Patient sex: F
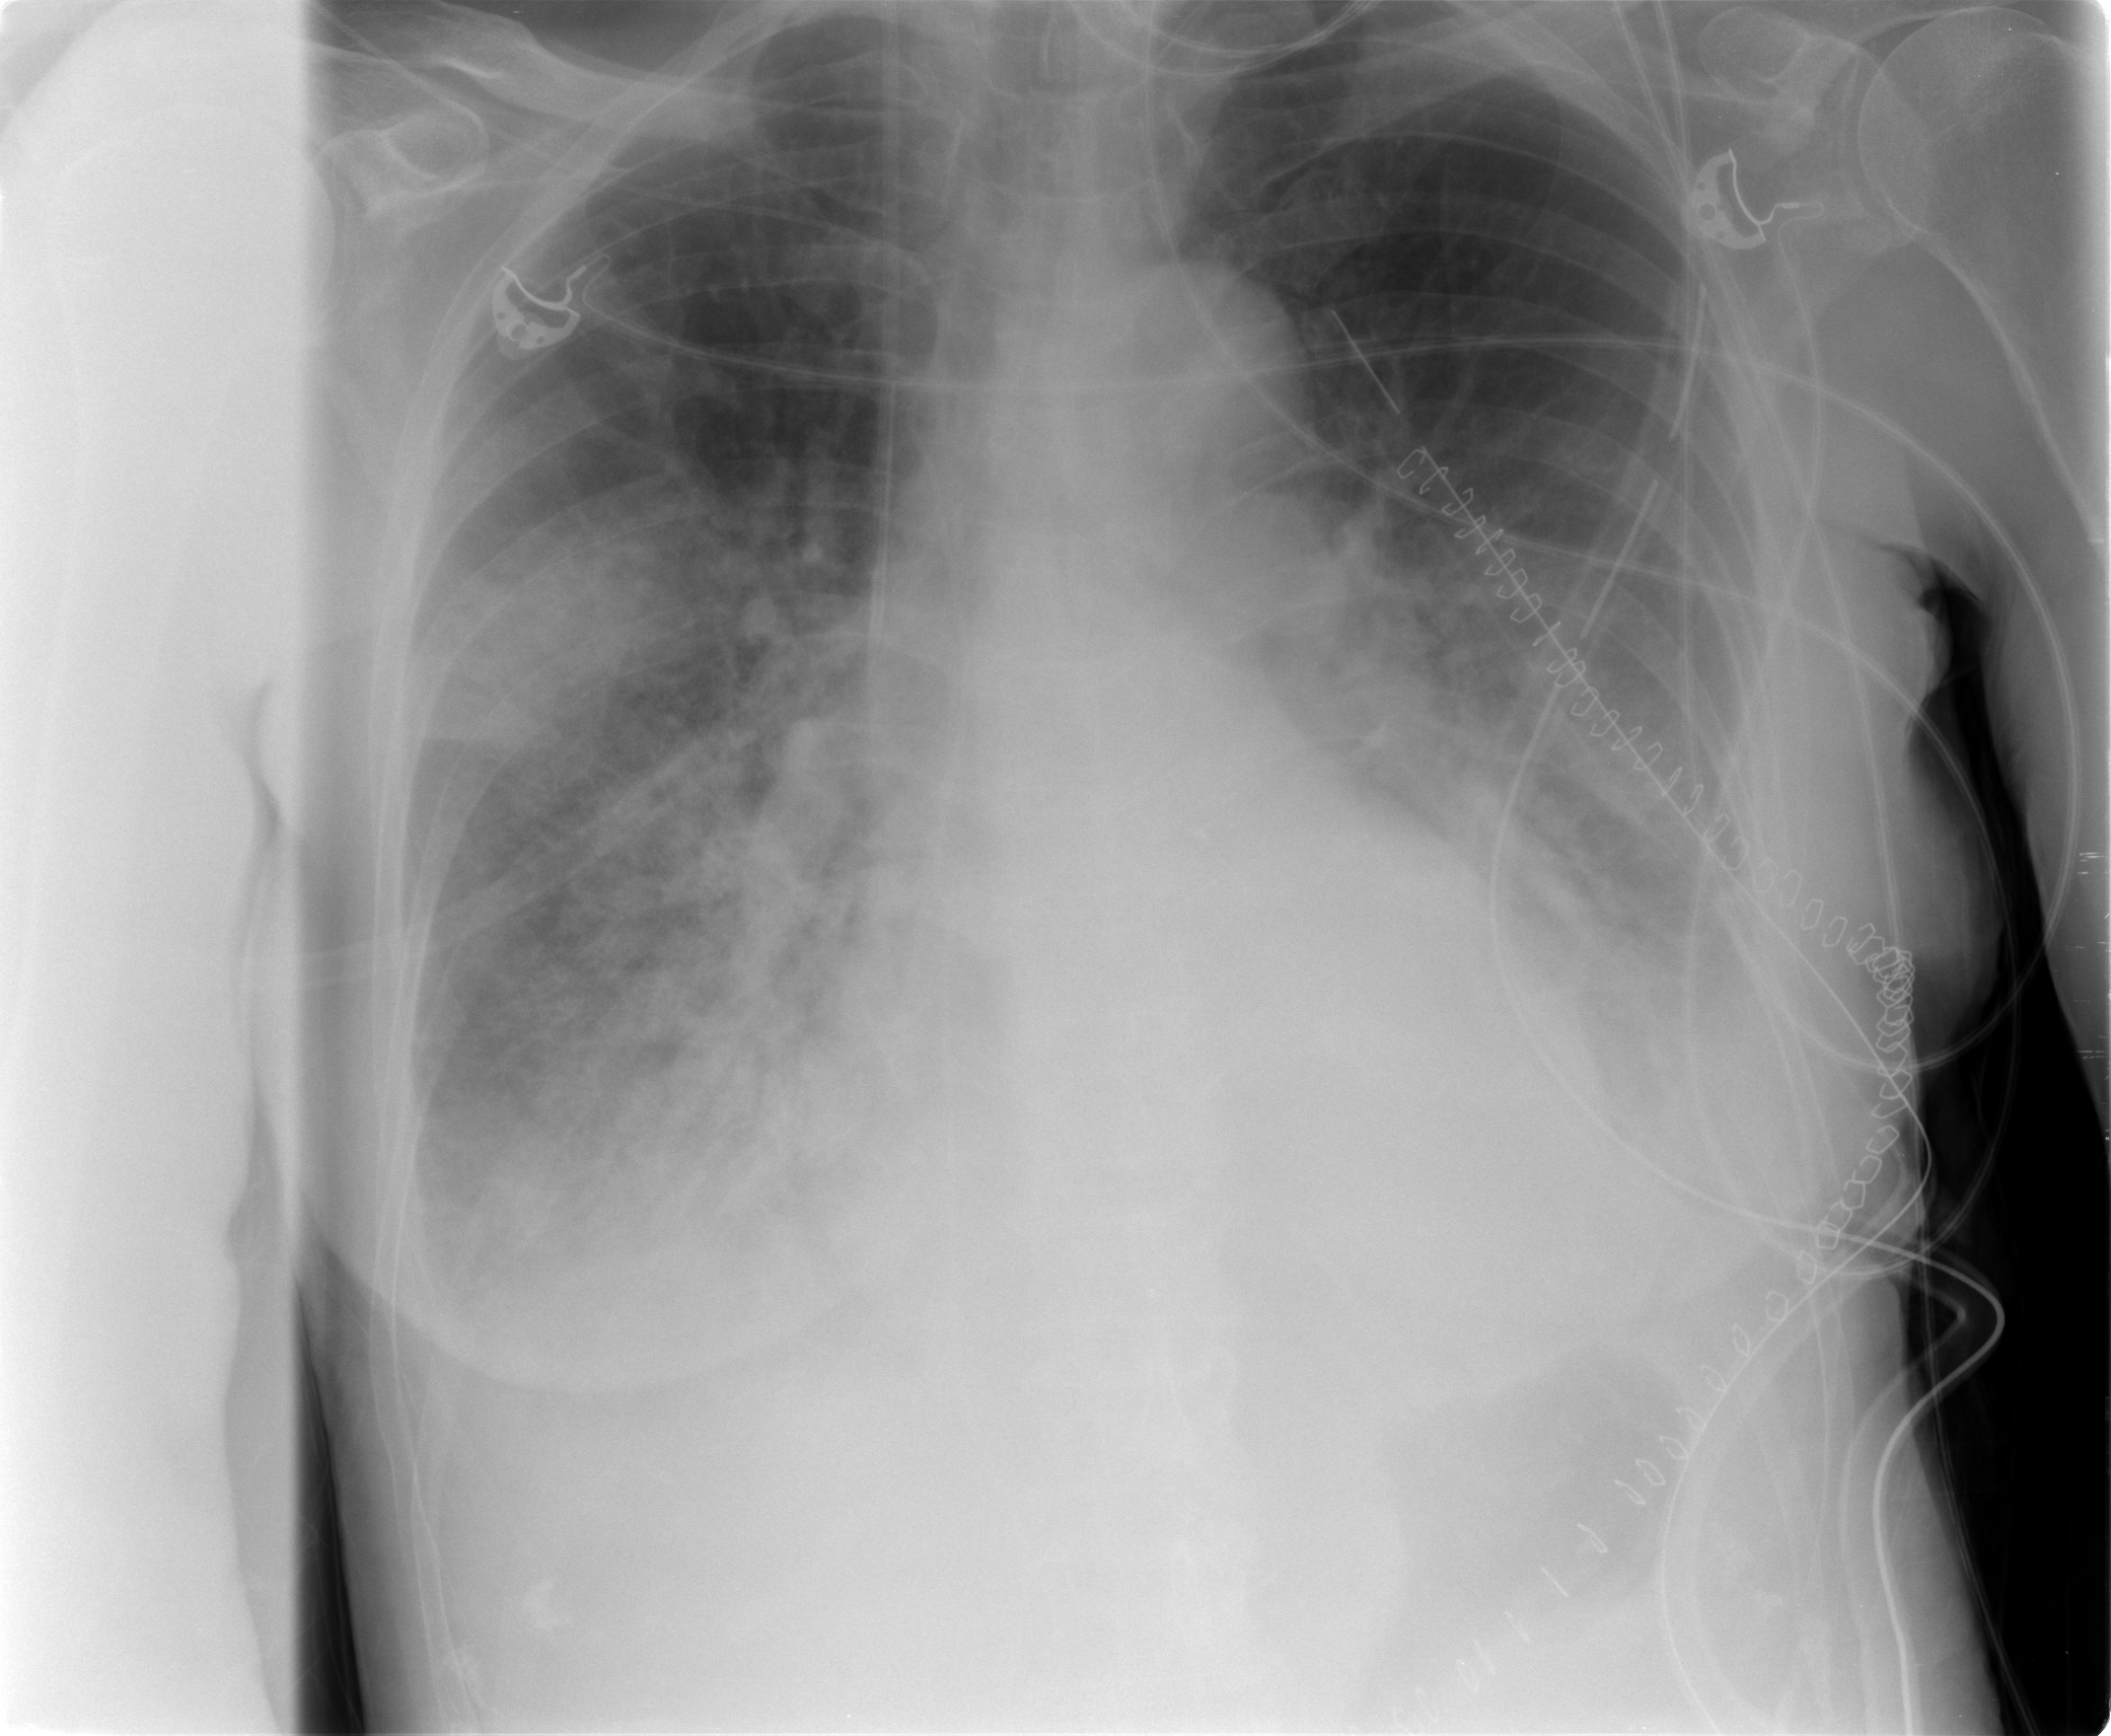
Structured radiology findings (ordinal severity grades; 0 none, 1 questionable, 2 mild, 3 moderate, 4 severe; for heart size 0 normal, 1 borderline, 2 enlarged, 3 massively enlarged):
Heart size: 0
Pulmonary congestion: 3
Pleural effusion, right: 2
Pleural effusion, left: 2
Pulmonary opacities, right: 3
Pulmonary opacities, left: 3
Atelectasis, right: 3
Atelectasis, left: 3